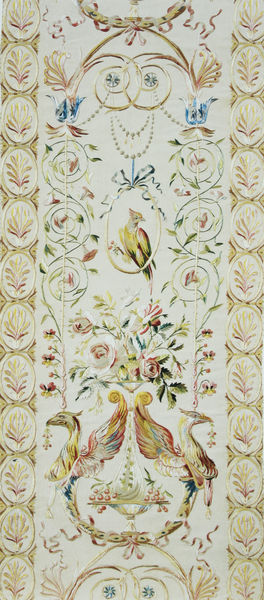
Titel: Bestickte Bordüre
Standort: St. Petersburg
Institution: Schloss Pawlowsk
Schlagwörter: blau, blätter, feder, flügel, vogel, weiß, gelb, grün, ocker, sitzen, ausschnitt, blume, blumen, braun, bunt, grau, hell, mitte, orange, schmuck, schwarz, skizze, zeichnung, blüten, rose, rosen, rot, tiere, tuch, beige, muster, ornament, schleife, teppich, wand, band, federn, gefieder, schale, vögel, bestickt, gold, stickerei, stoff, decke, blatt, girlande, pflanze, pflanzen, schleifen, borte, perlen, renaissance, rokoko, rosa, kreis, oval, früchte, ranken, papier, schnabel, bogen, kette, weis, rand, dekoration, tapete, wandteppich, detail, jaune, dekor, floral, ornamente, verzierung, wandgemälde, streifen, schaukel, ring, foto, fotografie, blumenmuster, ringe, rechteck, symmetrisch, beeren, stilisiert, pfau, entwurf, kranz, flora, ranke, ornamental, schnörkel, lesezeichen, fasan, greif, fauna, tapisserie, schwänze, zierde, fäden, winden, kitsch, papagei, bänder, textil, décor, fleurs, ornamentik, eule, design, fleur, grotesk, groteske, broderie, dessin, kringel, bleu, blai, farbenfroh, borten, grotesken, oiseau, plume, motif, oiseaux, phoenix, feuilles, rapport, paon, paradiesvogel, paradiesvögel, tête, feuille, kanelabergrotesken, papageienschaukel, schlict, vielfarbig, roses, dessins, rubans, tier#, seidenes webband, girlandenrand, décors, têtes, stiefmüttchen, fioriture